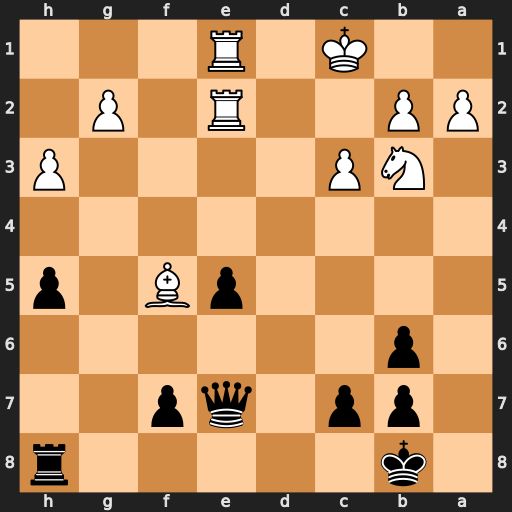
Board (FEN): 1k5r/1pp1qp2/1p6/4pB1p/8/1NP4P/PP2R1P1/2K1R3
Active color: b
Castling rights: -
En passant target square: -
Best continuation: Qg5+ Nd2 Qxf5